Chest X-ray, PA view. Patient: 29 years old, sex M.
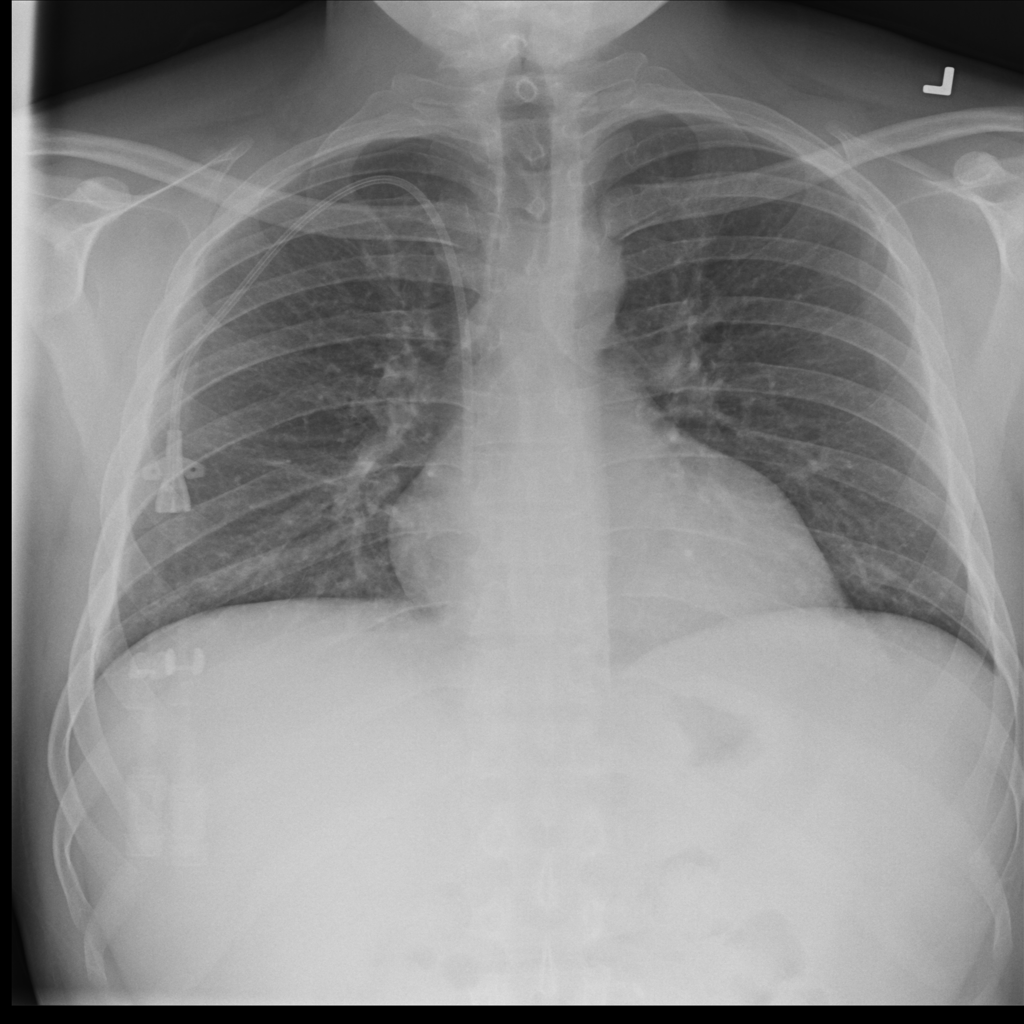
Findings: No Finding